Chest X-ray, PA view. Patient: 65 years old, sex F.
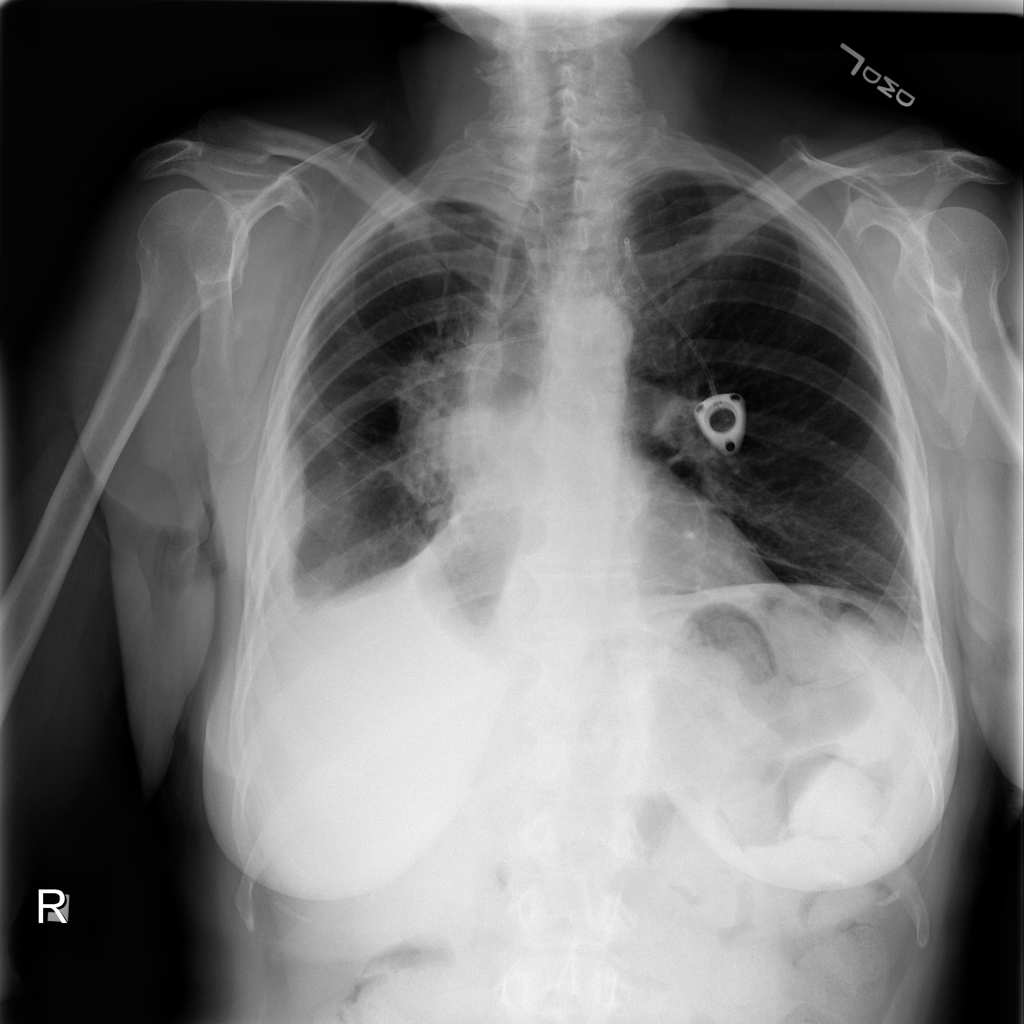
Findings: Pleural_Thickening